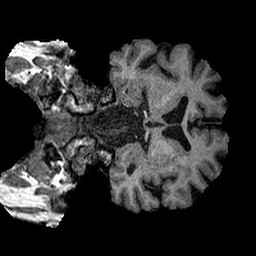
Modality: T1w
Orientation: coronal
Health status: healthy